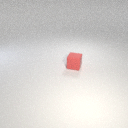
small red rubber cube